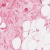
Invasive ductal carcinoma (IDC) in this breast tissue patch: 0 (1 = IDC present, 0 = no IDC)